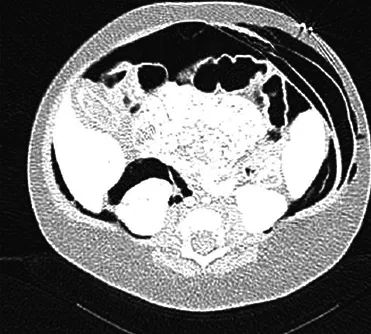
Whole body low-dose CT scanner. . Cleavage of all abdominal layers produced by the free air.
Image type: radiology (ct)